Interaction volume radius: 10 \u00c5
Interaction volume height: 20 \u00c5
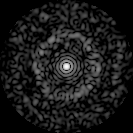
Disorder parameter: 0.8323